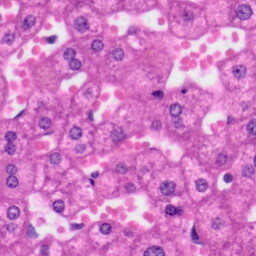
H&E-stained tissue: Liver